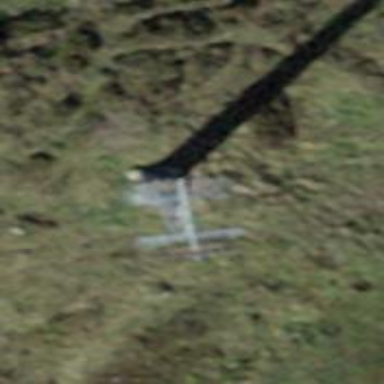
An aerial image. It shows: Pylon for aerialway.